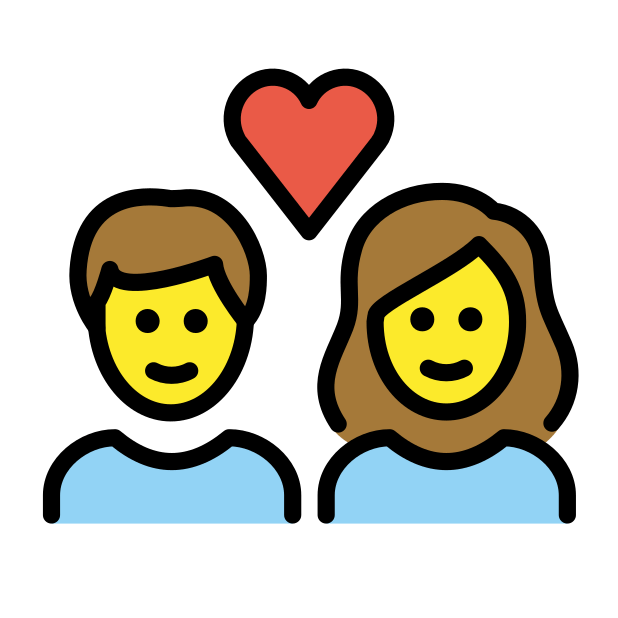
Emoji: 💑
Name: couple with heart
Unicode: 0x1f491